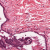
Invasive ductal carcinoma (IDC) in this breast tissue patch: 0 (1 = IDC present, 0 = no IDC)